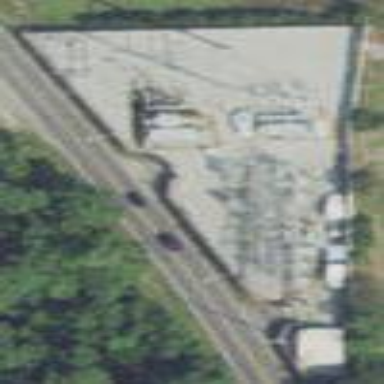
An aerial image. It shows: Power substation.